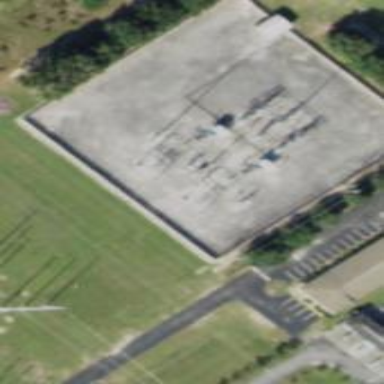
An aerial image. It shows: There is distribution substation enclosed by fence.